Field crop: tomato
Growth stage: 1
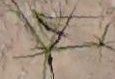
Species: cyperus